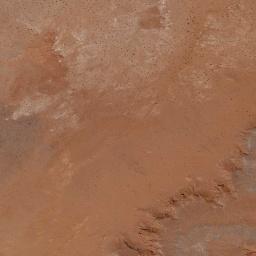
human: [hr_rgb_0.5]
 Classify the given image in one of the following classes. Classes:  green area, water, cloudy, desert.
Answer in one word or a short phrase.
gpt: desert